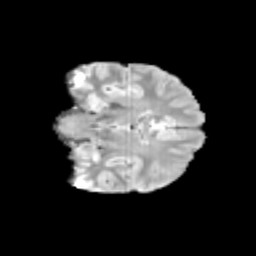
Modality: T2w
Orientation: coronal
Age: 12
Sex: male
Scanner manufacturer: siemens
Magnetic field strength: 3 T
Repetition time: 3.8 s
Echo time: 0.07 s